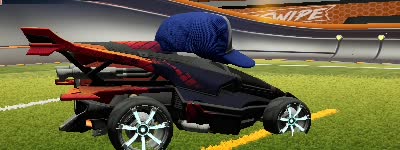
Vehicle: aftershock